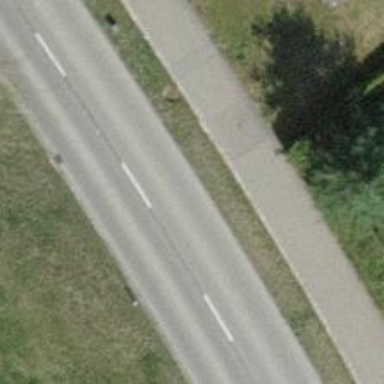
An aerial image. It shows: Tertiary road with separate asphalt surfaces for the sidewalk and cycleway.